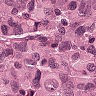
Metastatic tissue present: yes